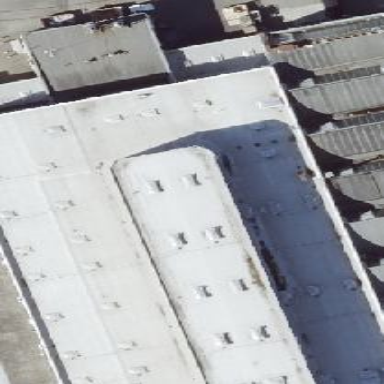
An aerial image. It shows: Warehouse building.